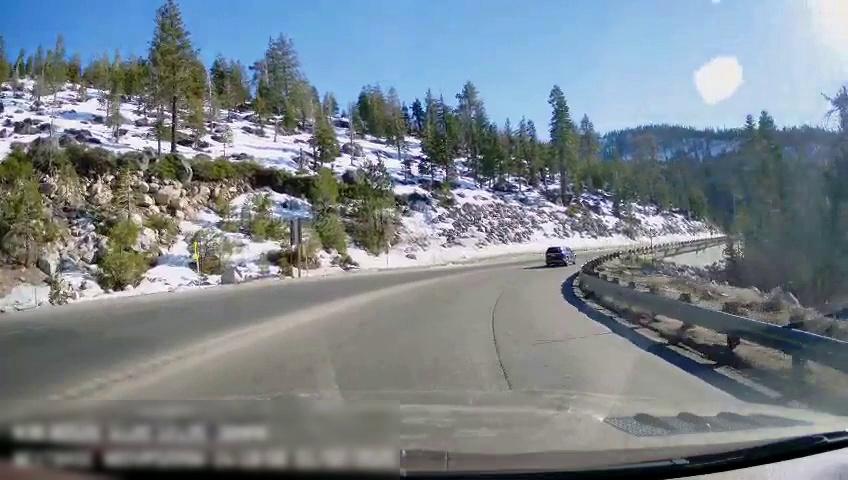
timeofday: Day
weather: Sunny
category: Drivable Space
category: Vehicles | SUV